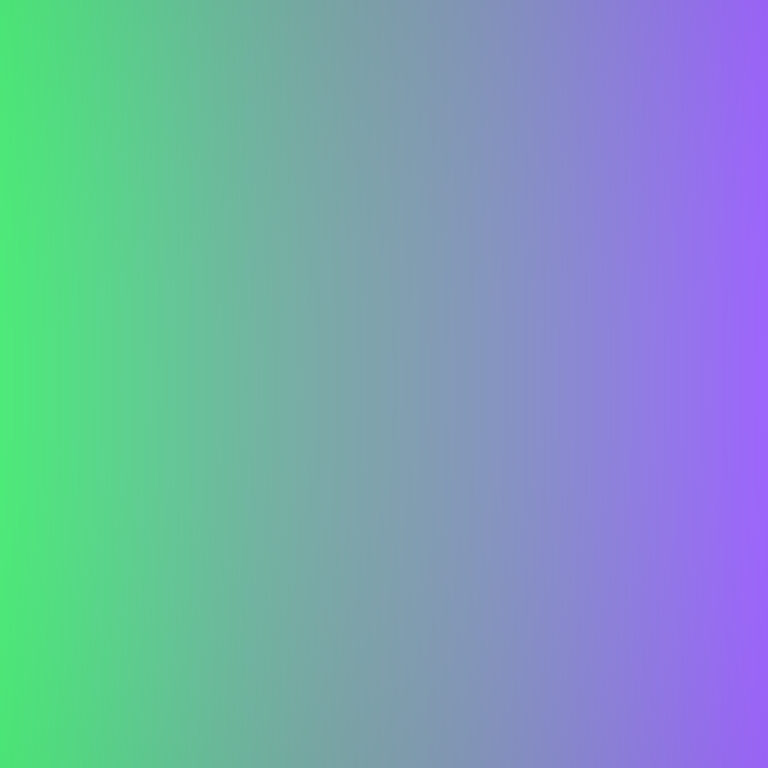
Abstract light effect, smooth gradient from vibrant green to soft purple, calm atmosphere, diffuse glow, no room, no furniture, no objects.